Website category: book
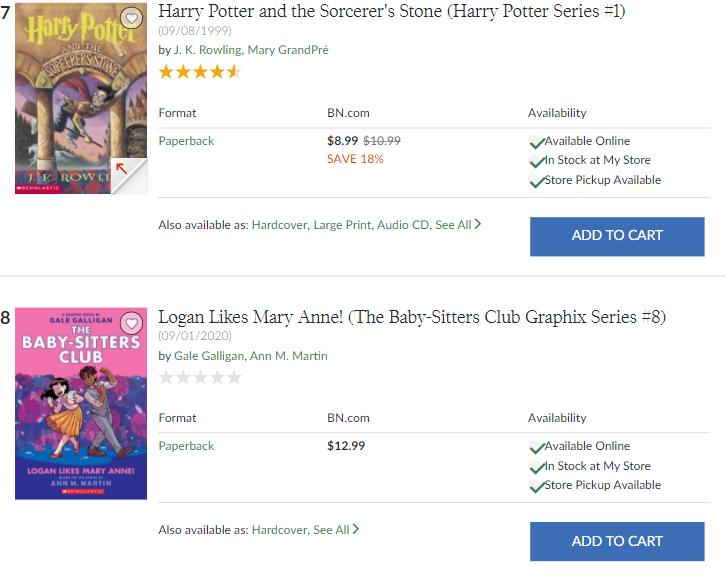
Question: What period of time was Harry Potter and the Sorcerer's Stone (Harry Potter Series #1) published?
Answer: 09/08/1999

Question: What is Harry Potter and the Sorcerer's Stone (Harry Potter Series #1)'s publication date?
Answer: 09/08/1999

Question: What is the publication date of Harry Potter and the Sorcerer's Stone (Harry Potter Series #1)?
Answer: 09/08/1999

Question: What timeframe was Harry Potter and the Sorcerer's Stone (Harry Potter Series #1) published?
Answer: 09/08/1999

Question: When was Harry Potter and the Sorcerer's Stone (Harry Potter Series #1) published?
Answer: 09/08/1999

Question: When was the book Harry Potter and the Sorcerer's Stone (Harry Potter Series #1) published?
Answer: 09/08/1999

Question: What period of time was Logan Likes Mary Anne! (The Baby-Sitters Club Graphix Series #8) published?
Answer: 09/01/2020

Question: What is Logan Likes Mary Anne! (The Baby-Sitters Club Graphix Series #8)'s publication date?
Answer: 09/01/2020

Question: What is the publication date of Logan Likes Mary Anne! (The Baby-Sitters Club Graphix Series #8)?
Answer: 09/01/2020

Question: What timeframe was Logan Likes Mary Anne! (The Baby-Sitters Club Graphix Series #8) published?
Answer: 09/01/2020

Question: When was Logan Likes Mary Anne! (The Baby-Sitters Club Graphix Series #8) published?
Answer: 09/01/2020

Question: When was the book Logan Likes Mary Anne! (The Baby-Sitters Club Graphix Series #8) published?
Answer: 09/01/2020

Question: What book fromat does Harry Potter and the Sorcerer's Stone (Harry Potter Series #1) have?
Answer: Paperback

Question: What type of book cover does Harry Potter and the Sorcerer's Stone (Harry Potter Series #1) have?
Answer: Paperback

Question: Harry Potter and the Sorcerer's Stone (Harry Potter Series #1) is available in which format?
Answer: Paperback

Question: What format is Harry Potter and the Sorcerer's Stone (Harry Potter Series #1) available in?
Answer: Paperback

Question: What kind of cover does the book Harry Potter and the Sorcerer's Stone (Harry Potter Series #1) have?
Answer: Paperback

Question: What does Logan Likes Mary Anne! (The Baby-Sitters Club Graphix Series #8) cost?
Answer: $12.99

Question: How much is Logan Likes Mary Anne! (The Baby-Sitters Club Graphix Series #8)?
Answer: $12.99

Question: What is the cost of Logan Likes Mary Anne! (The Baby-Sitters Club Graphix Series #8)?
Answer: $12.99

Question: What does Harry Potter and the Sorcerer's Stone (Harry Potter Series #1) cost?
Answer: $8.99

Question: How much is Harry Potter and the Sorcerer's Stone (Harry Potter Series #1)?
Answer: $8.99

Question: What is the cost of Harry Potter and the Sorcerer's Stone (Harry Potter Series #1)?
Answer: $8.99

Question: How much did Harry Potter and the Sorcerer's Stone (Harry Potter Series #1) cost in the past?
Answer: $10.99

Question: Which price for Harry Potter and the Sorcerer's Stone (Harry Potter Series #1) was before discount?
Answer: $10.99

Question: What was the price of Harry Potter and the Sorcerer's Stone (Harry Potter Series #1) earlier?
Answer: $10.99

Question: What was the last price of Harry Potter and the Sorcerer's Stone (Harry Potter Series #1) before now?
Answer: $10.99

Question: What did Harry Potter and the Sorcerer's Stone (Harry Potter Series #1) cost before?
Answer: $10.99

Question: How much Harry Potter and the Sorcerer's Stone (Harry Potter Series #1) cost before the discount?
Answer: $10.99

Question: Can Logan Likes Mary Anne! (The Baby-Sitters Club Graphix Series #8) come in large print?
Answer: no

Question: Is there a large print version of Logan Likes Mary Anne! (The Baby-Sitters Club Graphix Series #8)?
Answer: no

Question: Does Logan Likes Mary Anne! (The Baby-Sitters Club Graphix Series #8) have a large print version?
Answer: no

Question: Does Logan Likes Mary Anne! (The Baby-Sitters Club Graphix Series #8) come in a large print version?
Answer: no

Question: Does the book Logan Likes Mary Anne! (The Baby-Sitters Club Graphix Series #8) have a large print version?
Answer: no

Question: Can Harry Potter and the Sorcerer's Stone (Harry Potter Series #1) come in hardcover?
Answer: yes

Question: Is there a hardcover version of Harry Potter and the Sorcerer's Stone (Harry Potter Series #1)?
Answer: yes

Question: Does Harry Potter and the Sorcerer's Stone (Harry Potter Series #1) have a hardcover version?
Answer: yes

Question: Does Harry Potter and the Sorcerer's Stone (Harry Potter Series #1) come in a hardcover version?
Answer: yes

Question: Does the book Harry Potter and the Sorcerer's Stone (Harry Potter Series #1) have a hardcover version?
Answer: yes

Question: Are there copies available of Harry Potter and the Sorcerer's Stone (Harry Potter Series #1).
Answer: yes

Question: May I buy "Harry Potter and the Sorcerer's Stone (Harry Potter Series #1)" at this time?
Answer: yes

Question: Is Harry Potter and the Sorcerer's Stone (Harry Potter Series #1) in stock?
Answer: yes

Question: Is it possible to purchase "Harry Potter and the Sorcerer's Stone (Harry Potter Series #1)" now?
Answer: yes

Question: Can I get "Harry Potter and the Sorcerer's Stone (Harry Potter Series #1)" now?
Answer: yes

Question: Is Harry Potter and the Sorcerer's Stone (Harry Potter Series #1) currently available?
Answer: yes

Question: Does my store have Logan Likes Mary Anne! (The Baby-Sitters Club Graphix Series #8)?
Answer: yes

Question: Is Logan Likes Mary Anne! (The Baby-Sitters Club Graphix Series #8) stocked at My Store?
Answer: yes

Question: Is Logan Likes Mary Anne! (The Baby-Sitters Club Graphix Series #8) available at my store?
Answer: yes

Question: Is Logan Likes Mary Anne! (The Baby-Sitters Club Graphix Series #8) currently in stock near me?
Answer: yes

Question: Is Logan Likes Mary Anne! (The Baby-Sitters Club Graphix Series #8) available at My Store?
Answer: yes

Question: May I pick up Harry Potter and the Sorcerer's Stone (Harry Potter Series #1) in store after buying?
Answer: yes

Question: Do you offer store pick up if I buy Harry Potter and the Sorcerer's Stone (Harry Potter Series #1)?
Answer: yes

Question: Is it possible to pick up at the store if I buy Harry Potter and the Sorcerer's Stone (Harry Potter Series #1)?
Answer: yes

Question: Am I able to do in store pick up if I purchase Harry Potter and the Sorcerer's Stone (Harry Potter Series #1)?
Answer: yes

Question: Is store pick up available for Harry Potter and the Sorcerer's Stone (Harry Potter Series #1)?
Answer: yes

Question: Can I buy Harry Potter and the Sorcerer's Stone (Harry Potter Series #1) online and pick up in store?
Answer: yes